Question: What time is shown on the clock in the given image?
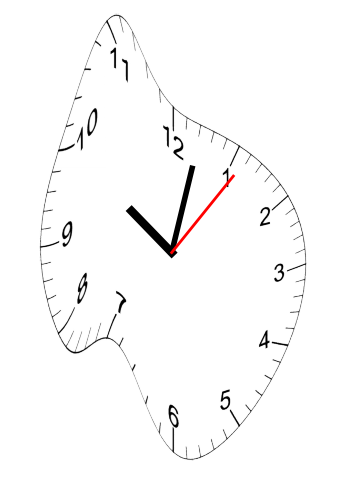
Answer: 10:02:06